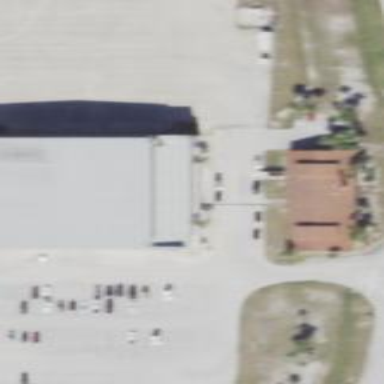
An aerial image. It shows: Building that is hangar at the airport.